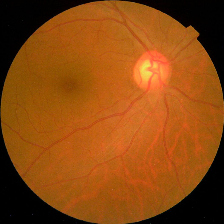
Diabetic retinopathy grade: No DR